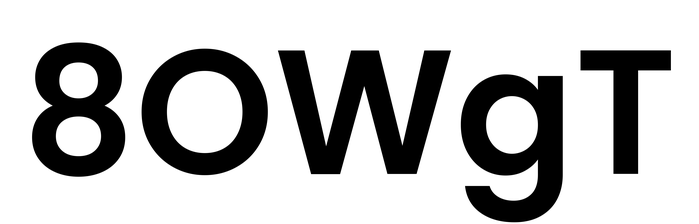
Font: Poppins-SemiBold